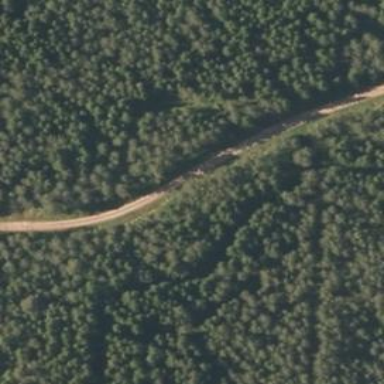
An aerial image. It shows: Unclassified road with grade4 tracktype.